Question: I need to use either or , for this problem.
I have the following plot and equations below, which are also available <URL>.
How can I determine whether is in or ?
Current Approach(es):
1. use a lot of if statements to figure out where the circle is relative to every region, but this makes for a confusing program that would require a lot of careful recoding if the shapes of the regions change.
2. generate a set of all points (x,y) that lie in each region and then check whether the points at the boundaries of the circle are are contained in one of those sets. ...but this seems very naive and inefficient.
Note:
The real problem involves more complex shapes created from piecewise functions, but I thought this would be a good starting point.

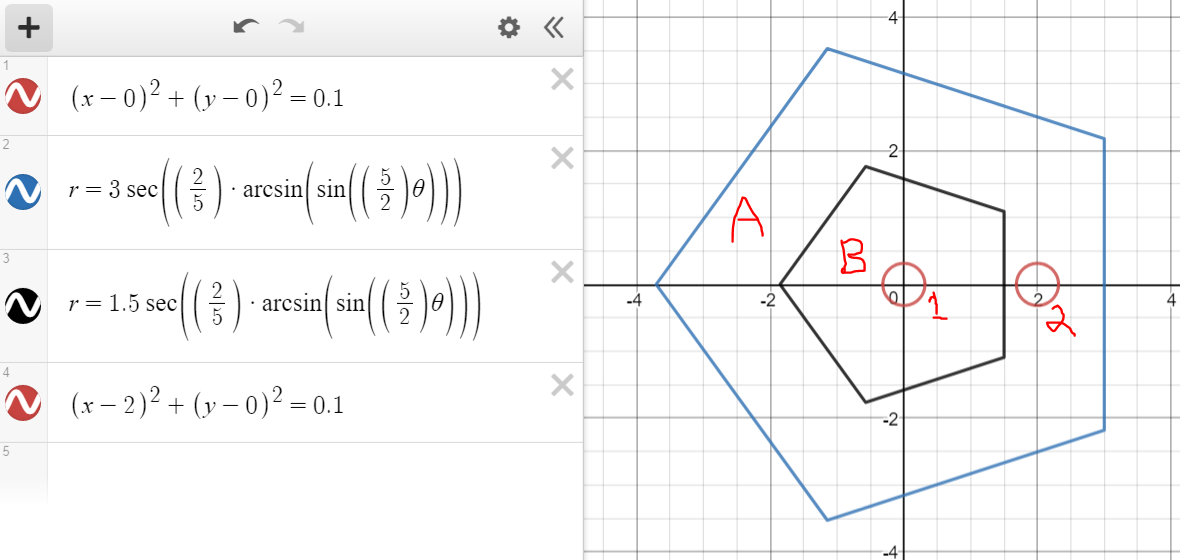
Answer: '''
import numpy as np
f1 = lambda theta : 3 / np.cos(2/5 * np.arcsin(np.sin(5*2*theta)))
c1 = lambda theta : np.sqrt(0.1)
inside, outside = False, False
for theta in np.linspace(0, 2*np.pi, 100):
if c1(theta) <= f1(theta):
inside = True
if c1(theta) >= f1(theta):
outside = True
if inside and outside:
print('intersect')
elif inside:
print('inside')
else:
print('outside')
'''
Given a region 'f1' and a circle 'c1', both in polar coordinates. Compute their radius for different 'theta's, and compare them.
The polar coordinates of a circle can by obtained by solving
<URL>
for 'r'